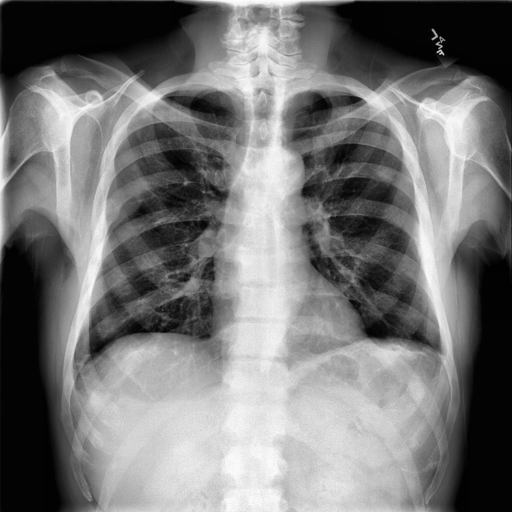
Finding: NORMAL